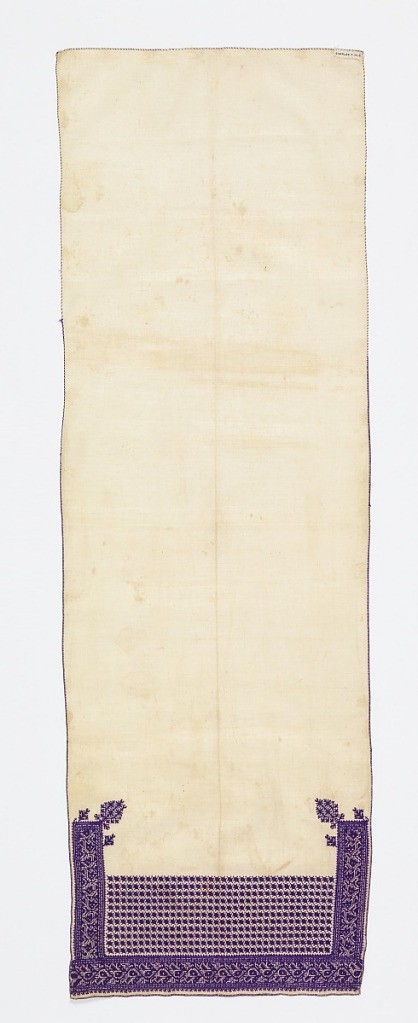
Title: Panel
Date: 19th century
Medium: silk embroidery, linen foundation Technique: embroidery in buttonhole and overcast stitches on plain weave
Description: Panel of linen with rolled edges stitched in buttonhole and overcasting; embroidery at one end in design of conventionalized stem with flowers and leaves arranged as borders on three sides of a filed of small ornaments placed in rows worked in counted stain stitch.